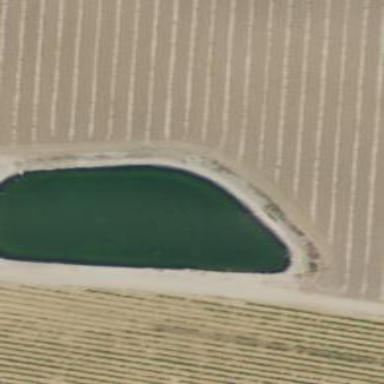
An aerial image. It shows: Water pond categorized as water storage reservoir.